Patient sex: M
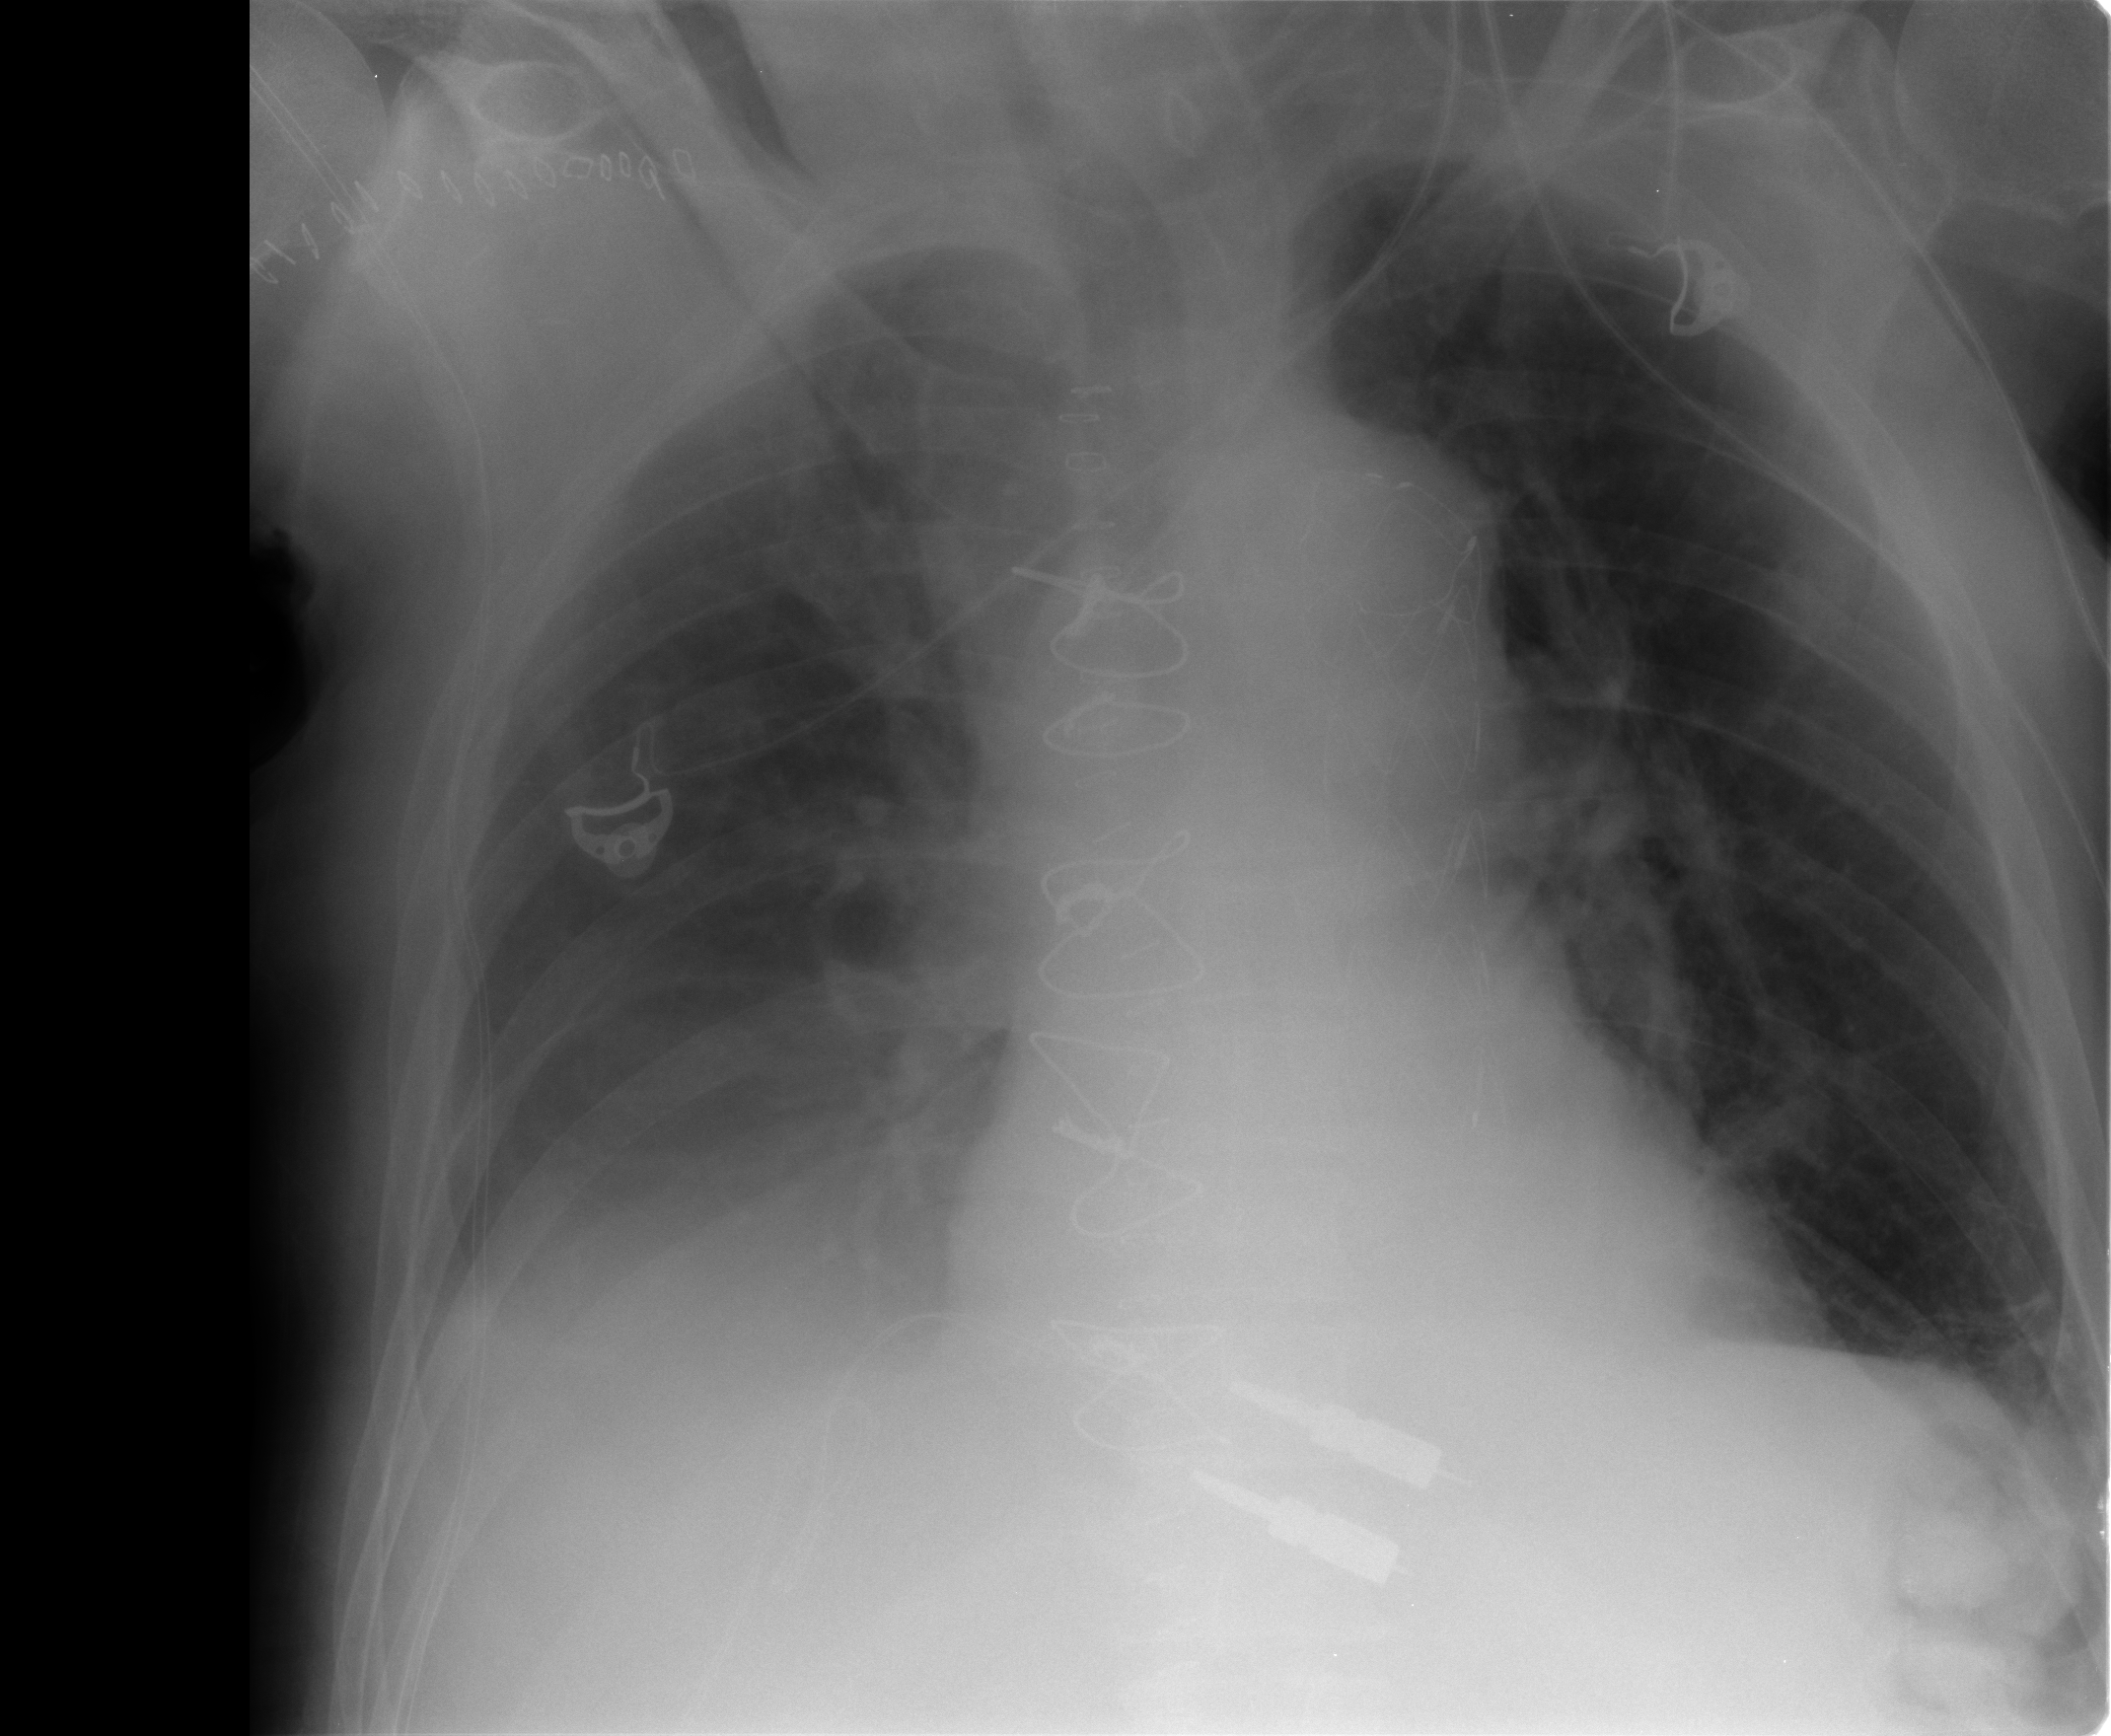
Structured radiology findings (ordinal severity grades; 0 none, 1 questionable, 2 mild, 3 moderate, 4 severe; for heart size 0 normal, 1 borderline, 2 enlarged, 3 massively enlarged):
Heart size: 0
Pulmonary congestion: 2
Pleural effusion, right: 2
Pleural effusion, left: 0
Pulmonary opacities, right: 2
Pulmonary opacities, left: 0
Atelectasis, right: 2
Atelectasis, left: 0